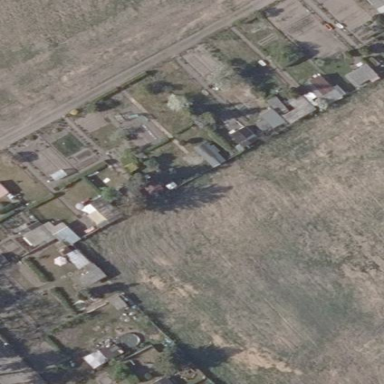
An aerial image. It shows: Allotments area.